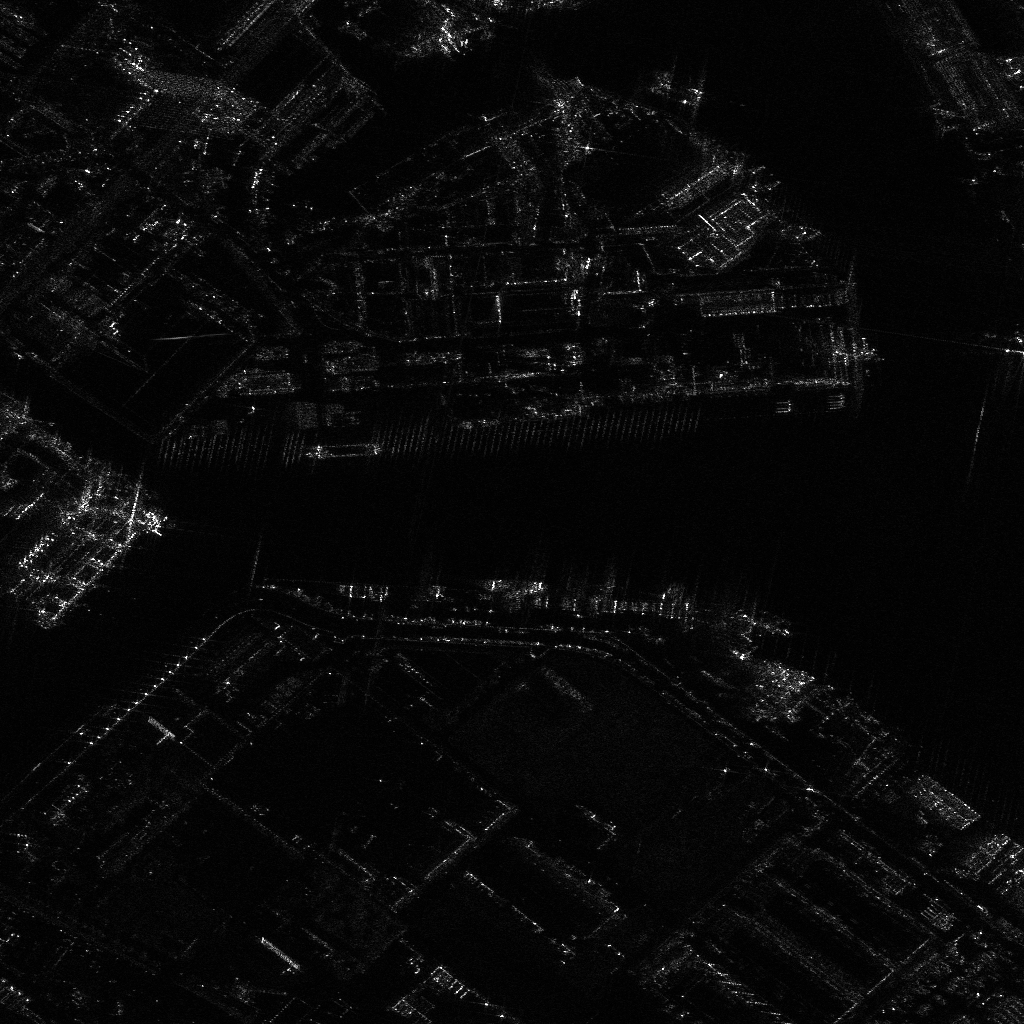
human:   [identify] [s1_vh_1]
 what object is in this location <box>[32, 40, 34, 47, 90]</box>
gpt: <ref>1 small dredger at the center</ref>